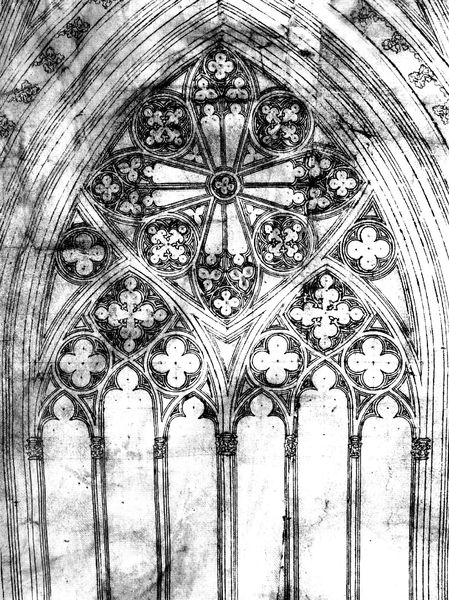
Titel: Mittelalterlicher Fassadenplan (Plan F) des Kölner Doms
Institution: Köln, Dombauarchiv
Schlagwörter: blätter, fenster, glas, säule, zeichnung, blüte, rose, ornament, architektur, spitze, kirche, spitzen, gotik, bogen, fassade, grafik, detail, ornamente, bögen, kreuz, druck, schwarzweiss, entwurf, flecken, stäbe, gotisch, rosette, spitzbogen, romanik, plan, sakral, masswerk, riss, kleeblatt, aufriss, gewände, vierpass, doppelfenster, kirchenfenster, lanzetten, fiale, lanzette, papie, paper, profel, kathedrale fenster schwarz weiss licht kirche dom